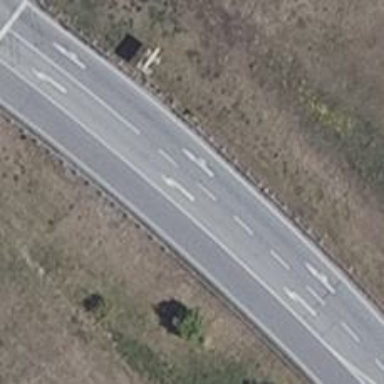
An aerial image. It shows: Asphalt primary motorway.